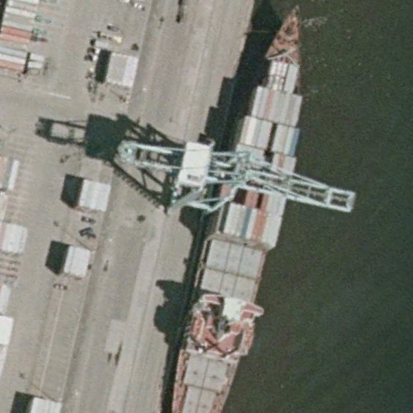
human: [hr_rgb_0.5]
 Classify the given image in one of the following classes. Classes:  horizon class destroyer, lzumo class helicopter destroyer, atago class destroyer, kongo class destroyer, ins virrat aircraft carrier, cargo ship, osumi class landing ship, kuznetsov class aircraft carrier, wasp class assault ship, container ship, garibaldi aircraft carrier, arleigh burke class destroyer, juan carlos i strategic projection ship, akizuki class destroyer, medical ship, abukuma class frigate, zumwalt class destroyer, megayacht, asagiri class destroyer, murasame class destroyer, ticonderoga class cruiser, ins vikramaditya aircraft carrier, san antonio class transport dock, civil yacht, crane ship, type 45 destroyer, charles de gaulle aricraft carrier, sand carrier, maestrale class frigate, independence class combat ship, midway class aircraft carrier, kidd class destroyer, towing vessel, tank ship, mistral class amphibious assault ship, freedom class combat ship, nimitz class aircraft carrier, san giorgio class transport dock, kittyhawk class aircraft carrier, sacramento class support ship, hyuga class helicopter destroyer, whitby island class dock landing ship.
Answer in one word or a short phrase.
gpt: Container ship